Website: bh-photo
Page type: payment
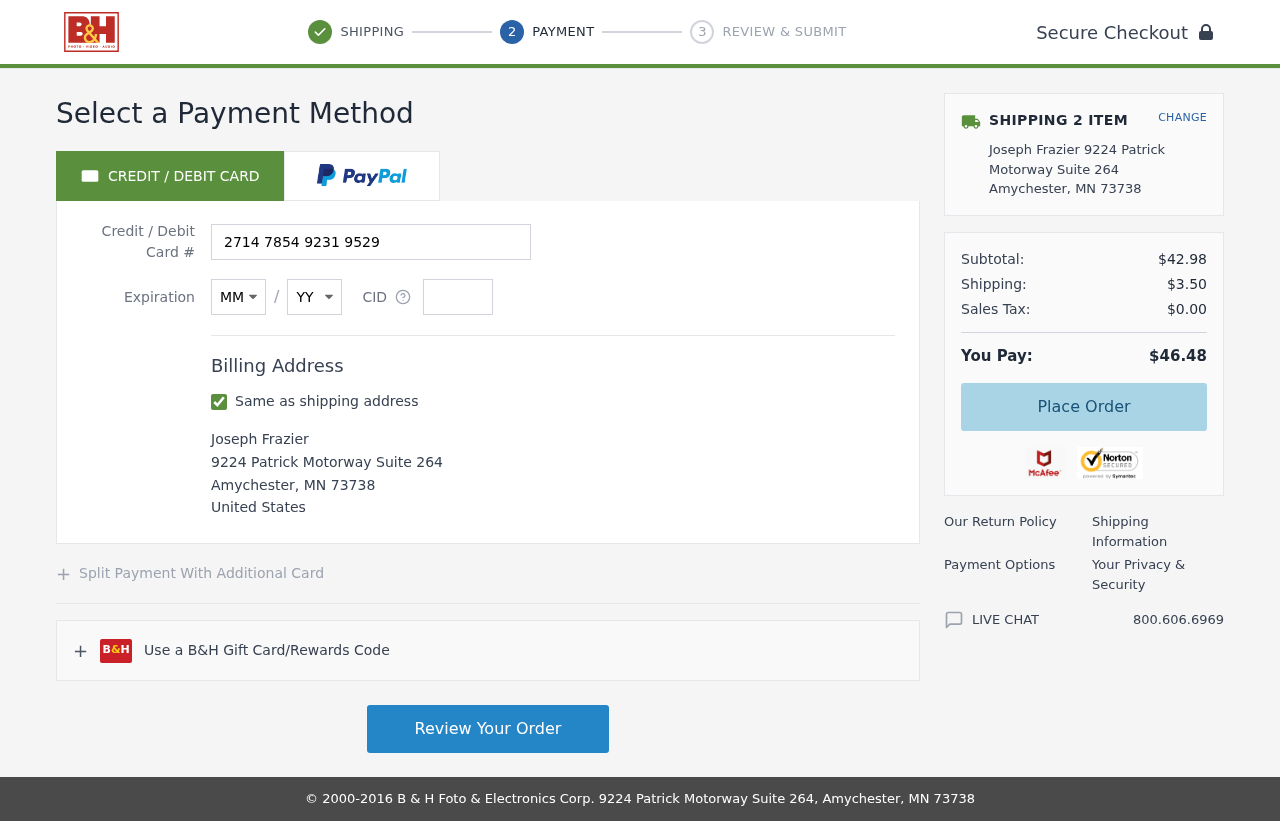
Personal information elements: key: PII_CARD_CVV
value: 054
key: PII_CARD_EXPIRY_MONTH
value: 01
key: PII_CARD_EXPIRY_YEAR
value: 29
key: PII_CARD_NUMBER
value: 2714 7854 9231 9529
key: PII_CITY
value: Amychester
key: PII_COUNTRY
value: United States
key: PII_FULLNAME
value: Joseph Frazier
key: PII_POSTCODE
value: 73738
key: PII_STATE_ABBR
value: MN
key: PII_STREET
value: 9224 Patrick Motorway Suite 264
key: PII_FULLNAME2
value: Joseph Frazier
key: PII_STREET2
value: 9224 Patrick Motorway Suite 264
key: PII_CITY2
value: Amychester
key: PII_STATE_ABBR2
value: MN
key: PII_POSTCODE2
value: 73738
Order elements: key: ORDER_NUM_ITEMS
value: SHIPPING 2 ITEM
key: ORDER_SUBTOTAL
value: $42.98
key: ORDER_SHIPPING_COST
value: $3.50
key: ORDER_TAX
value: $0.00
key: ORDER_TOTAL
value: $46.48